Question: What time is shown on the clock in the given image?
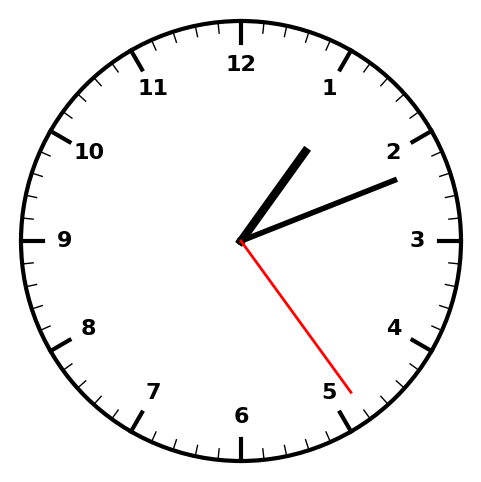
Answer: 01:11:24